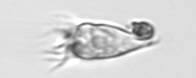
Label: Paratontonia_gracillima